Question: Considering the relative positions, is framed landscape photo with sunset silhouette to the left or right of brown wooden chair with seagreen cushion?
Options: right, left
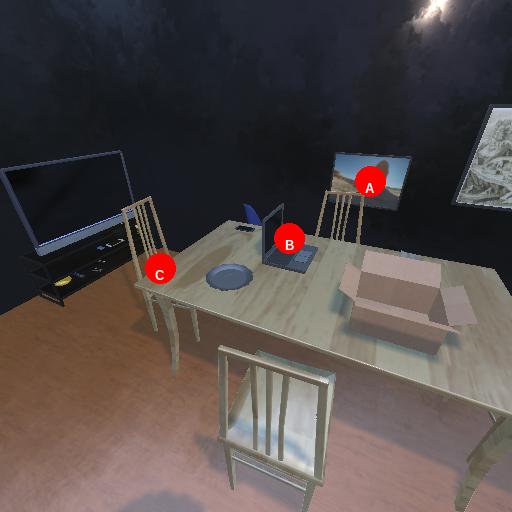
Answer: right